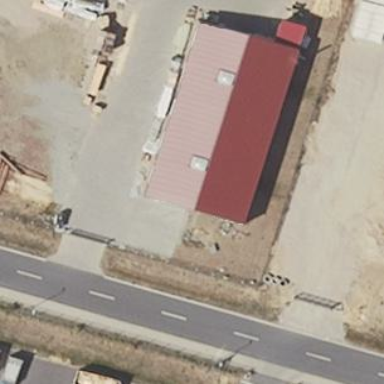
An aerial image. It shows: Warehouse.